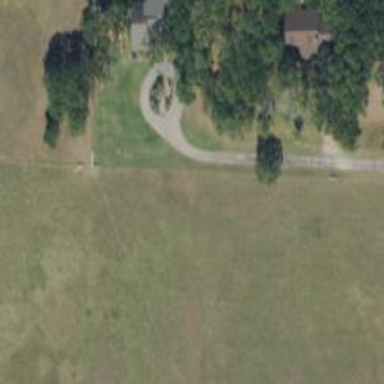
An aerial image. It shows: Driveway.